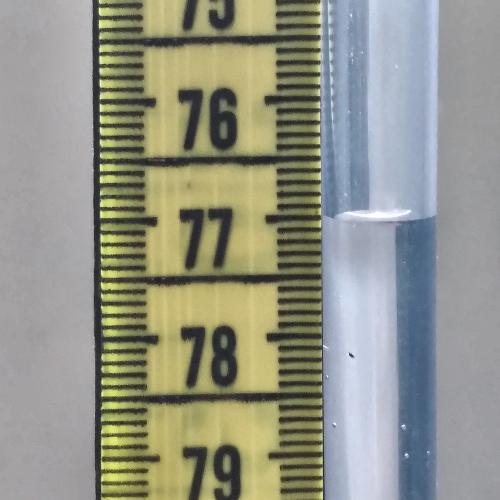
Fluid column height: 77.0 cm